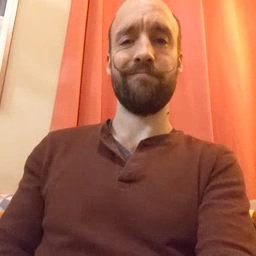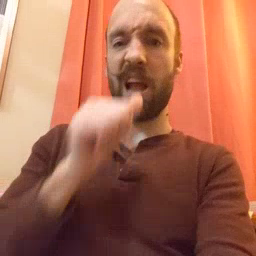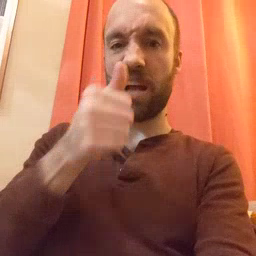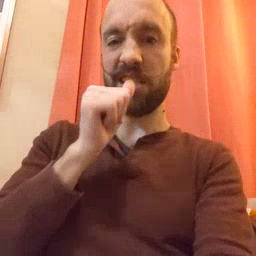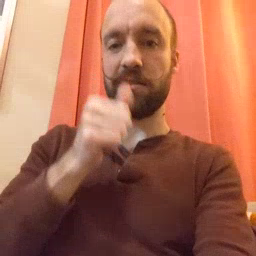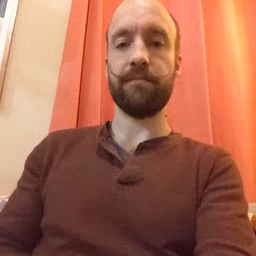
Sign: nuts